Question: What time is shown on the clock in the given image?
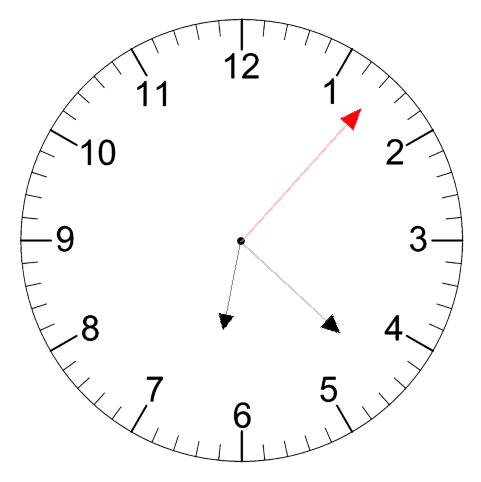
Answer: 06:22:07